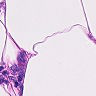
Metastatic tissue present: no